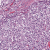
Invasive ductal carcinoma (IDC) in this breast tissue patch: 1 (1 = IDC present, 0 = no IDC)